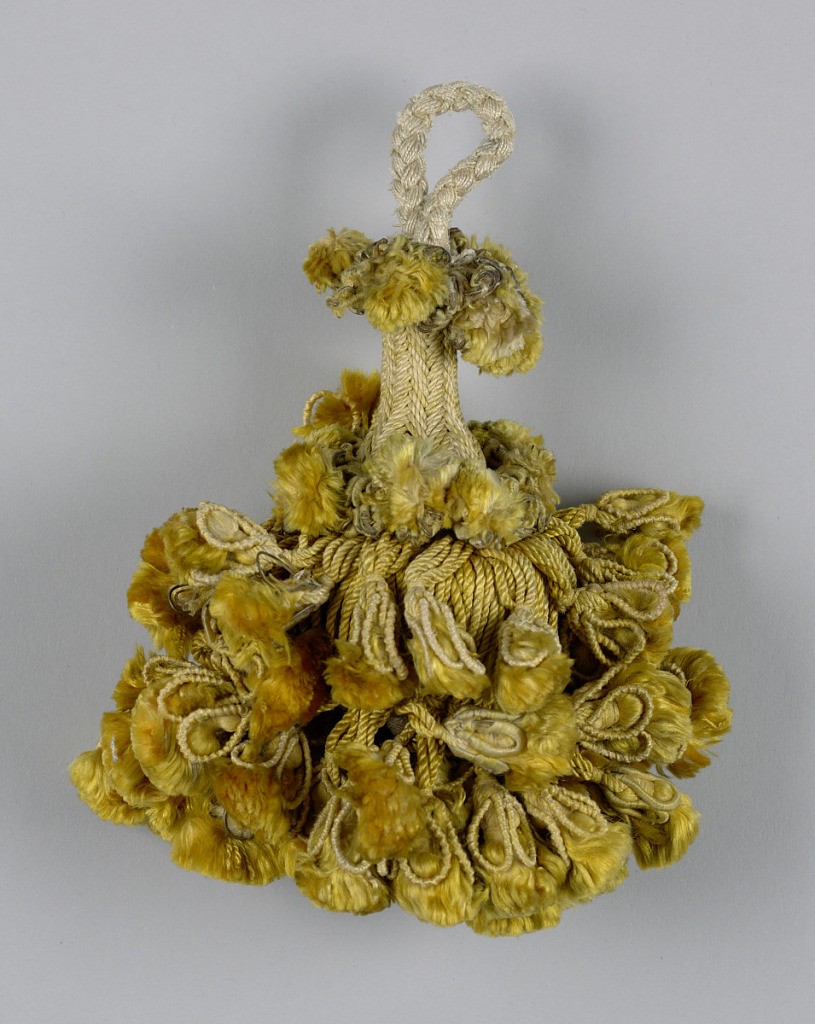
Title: Tassel
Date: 18th century
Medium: silk, copper wire, linen, wooden core
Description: Skirt of yellow silk threads in two lengths, twisted and looped and holding ornamental tassels. Two collars of similar tassels. Head, cylindrical and broadening toward the base, is wrapped in yellow threads. Loop of white silk threads braided into a cord.